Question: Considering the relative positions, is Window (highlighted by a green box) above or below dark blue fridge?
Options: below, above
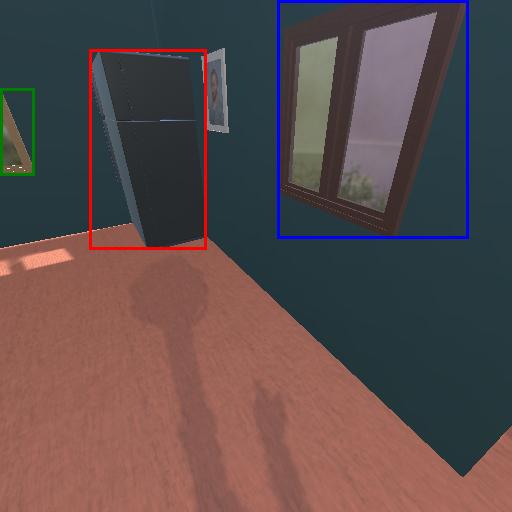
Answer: below